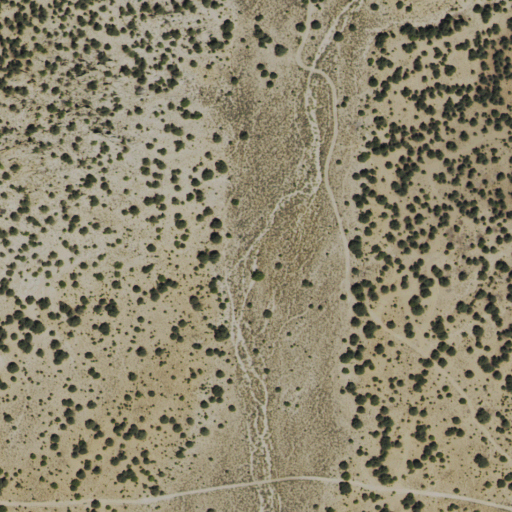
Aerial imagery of valley in Nevada named Broad Canyon containing shrub and evergreen forest